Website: bh-photo
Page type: customer-info-address
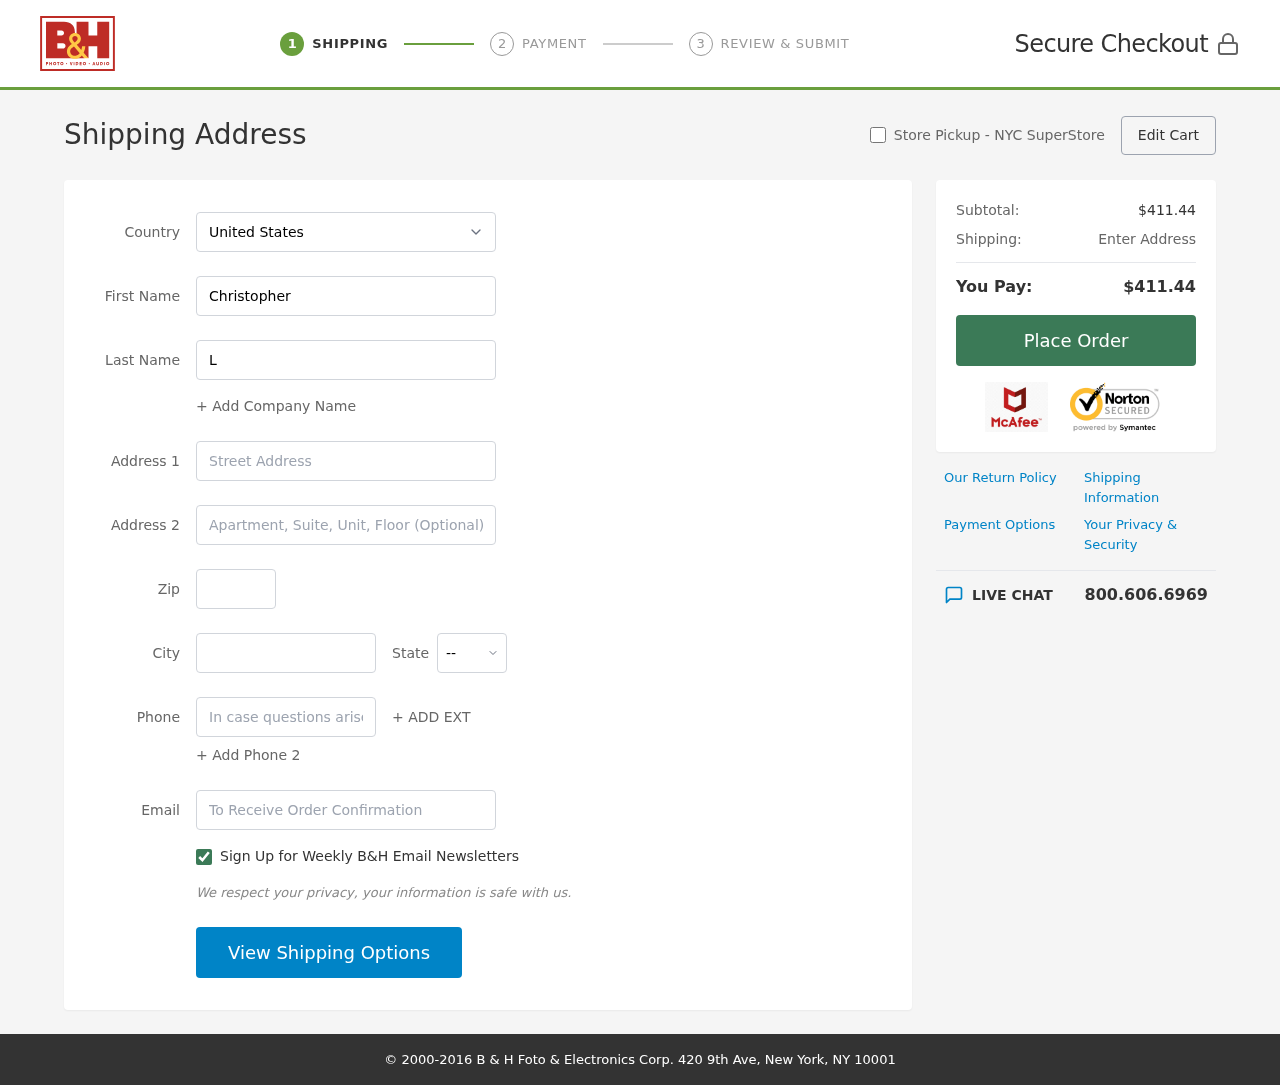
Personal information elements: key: PII_CITY
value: Port Johnberg
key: PII_COUNTRY
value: United States
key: PII_EMAIL
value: clopez@hotmail.com
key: PII_FIRSTNAME
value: Christopher
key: PII_LASTNAME
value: Lopez
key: PII_PHONE
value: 4042573435
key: PII_POSTCODE
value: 04074
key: PII_STATE_ABBR
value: VA
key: PII_STREET
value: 74419 Amy Field
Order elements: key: ORDER_SUBTOTAL
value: $411.44
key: ORDER_TOTAL
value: $411.44